Question: I have a FastReport CrossTab report with long column names, which would expand into multiple pages if I were to print it. I thought maybe I can rotate the column headers in order to save some space. But FastReport does not compute column widths correctly, and the generated report looks like this:

Any thoughts?
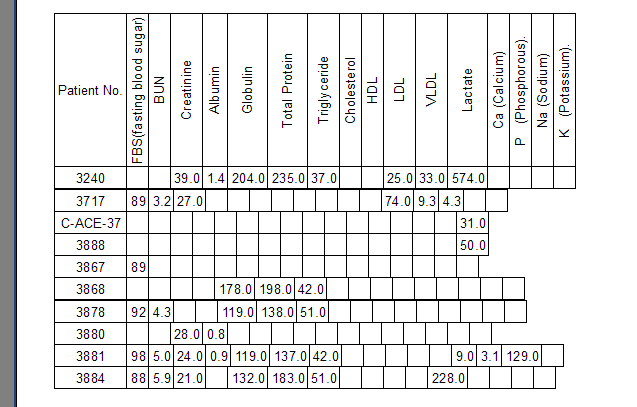
Answer: I have gotten good help from the Fast-Report website by opening a <URL>. This seems like the kind of question you might need to ask there.